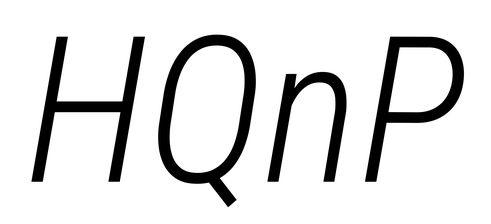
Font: Roboto-Italic_Condensed_Light_Italic